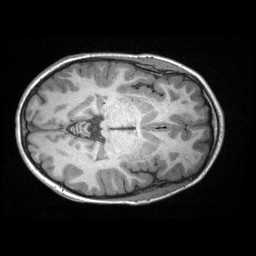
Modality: T1w
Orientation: axial
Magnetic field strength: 3 T